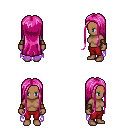
a pixel art fantasy rpg character, female body template, human, dark skin, maroon tattered cape, red pants, pink extra-long hairstyle, leather bracers, four views (front, back, left, right), 2x2 character sprite sheet, small pixel art, hard edges, no anti-aliasing